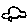
Label: car